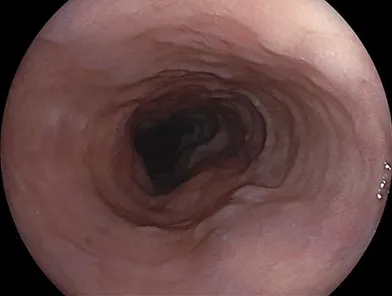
One month after the switch to edoxaban, esophagogastroduodenoscopy shows a significant improvement, revealing the resolution of the bluish discoloration and edematous changes.
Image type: endoscopy (gi_endoscopy)